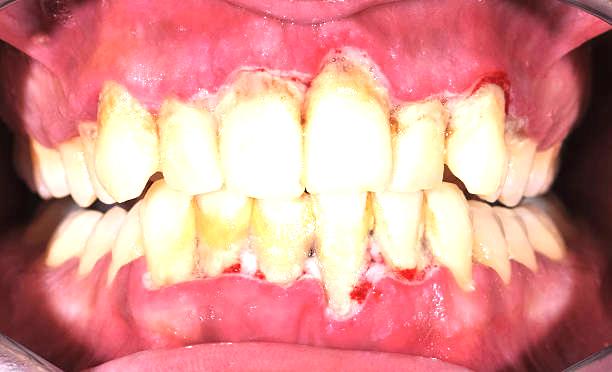
Condition: Calculus